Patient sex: M
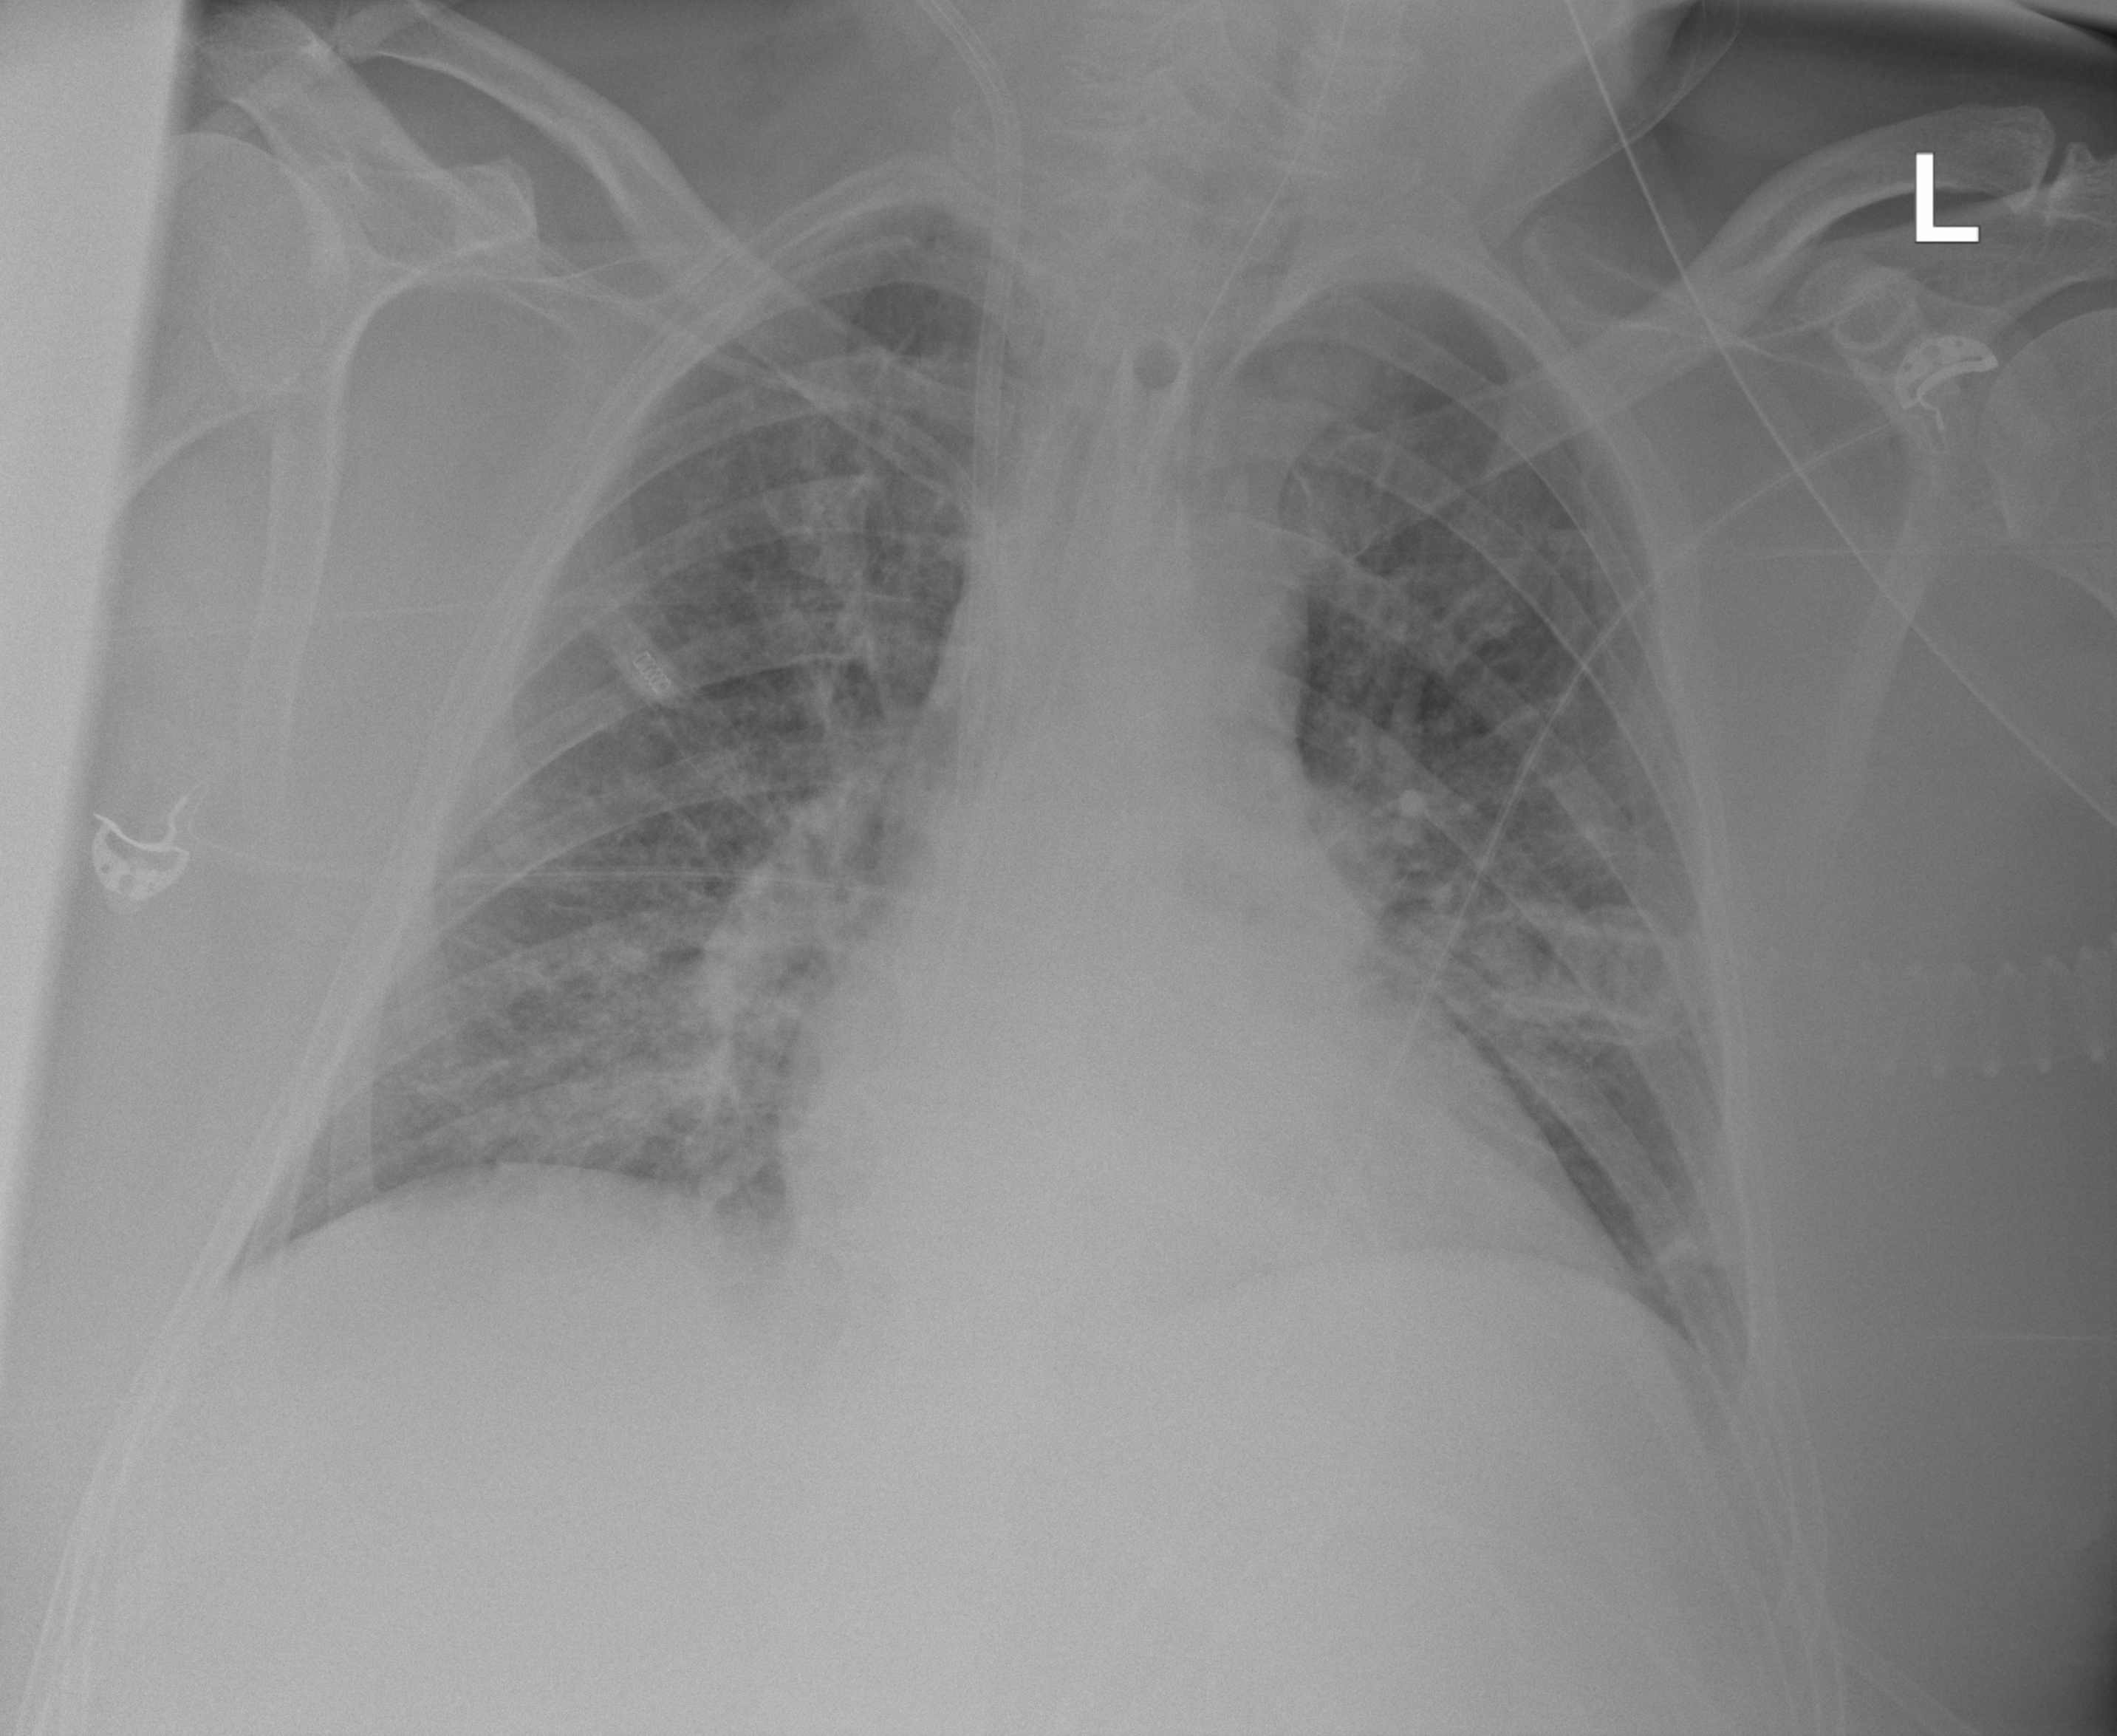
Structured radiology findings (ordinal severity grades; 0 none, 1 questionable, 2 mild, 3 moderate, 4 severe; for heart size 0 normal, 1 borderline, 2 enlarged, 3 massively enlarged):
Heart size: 1
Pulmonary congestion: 2
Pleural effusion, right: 0
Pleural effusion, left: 0
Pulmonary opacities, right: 2
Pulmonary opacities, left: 2
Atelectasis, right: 2
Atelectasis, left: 2